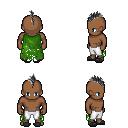
a pixel art fantasy rpg character, male body template, human, dark skin, green tattered cape, white pants, gray mohawk hairstyle, gray slippers, four views (front, back, left, right), 2x2 character sprite sheet, small pixel art, hard edges, no anti-aliasing